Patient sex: F
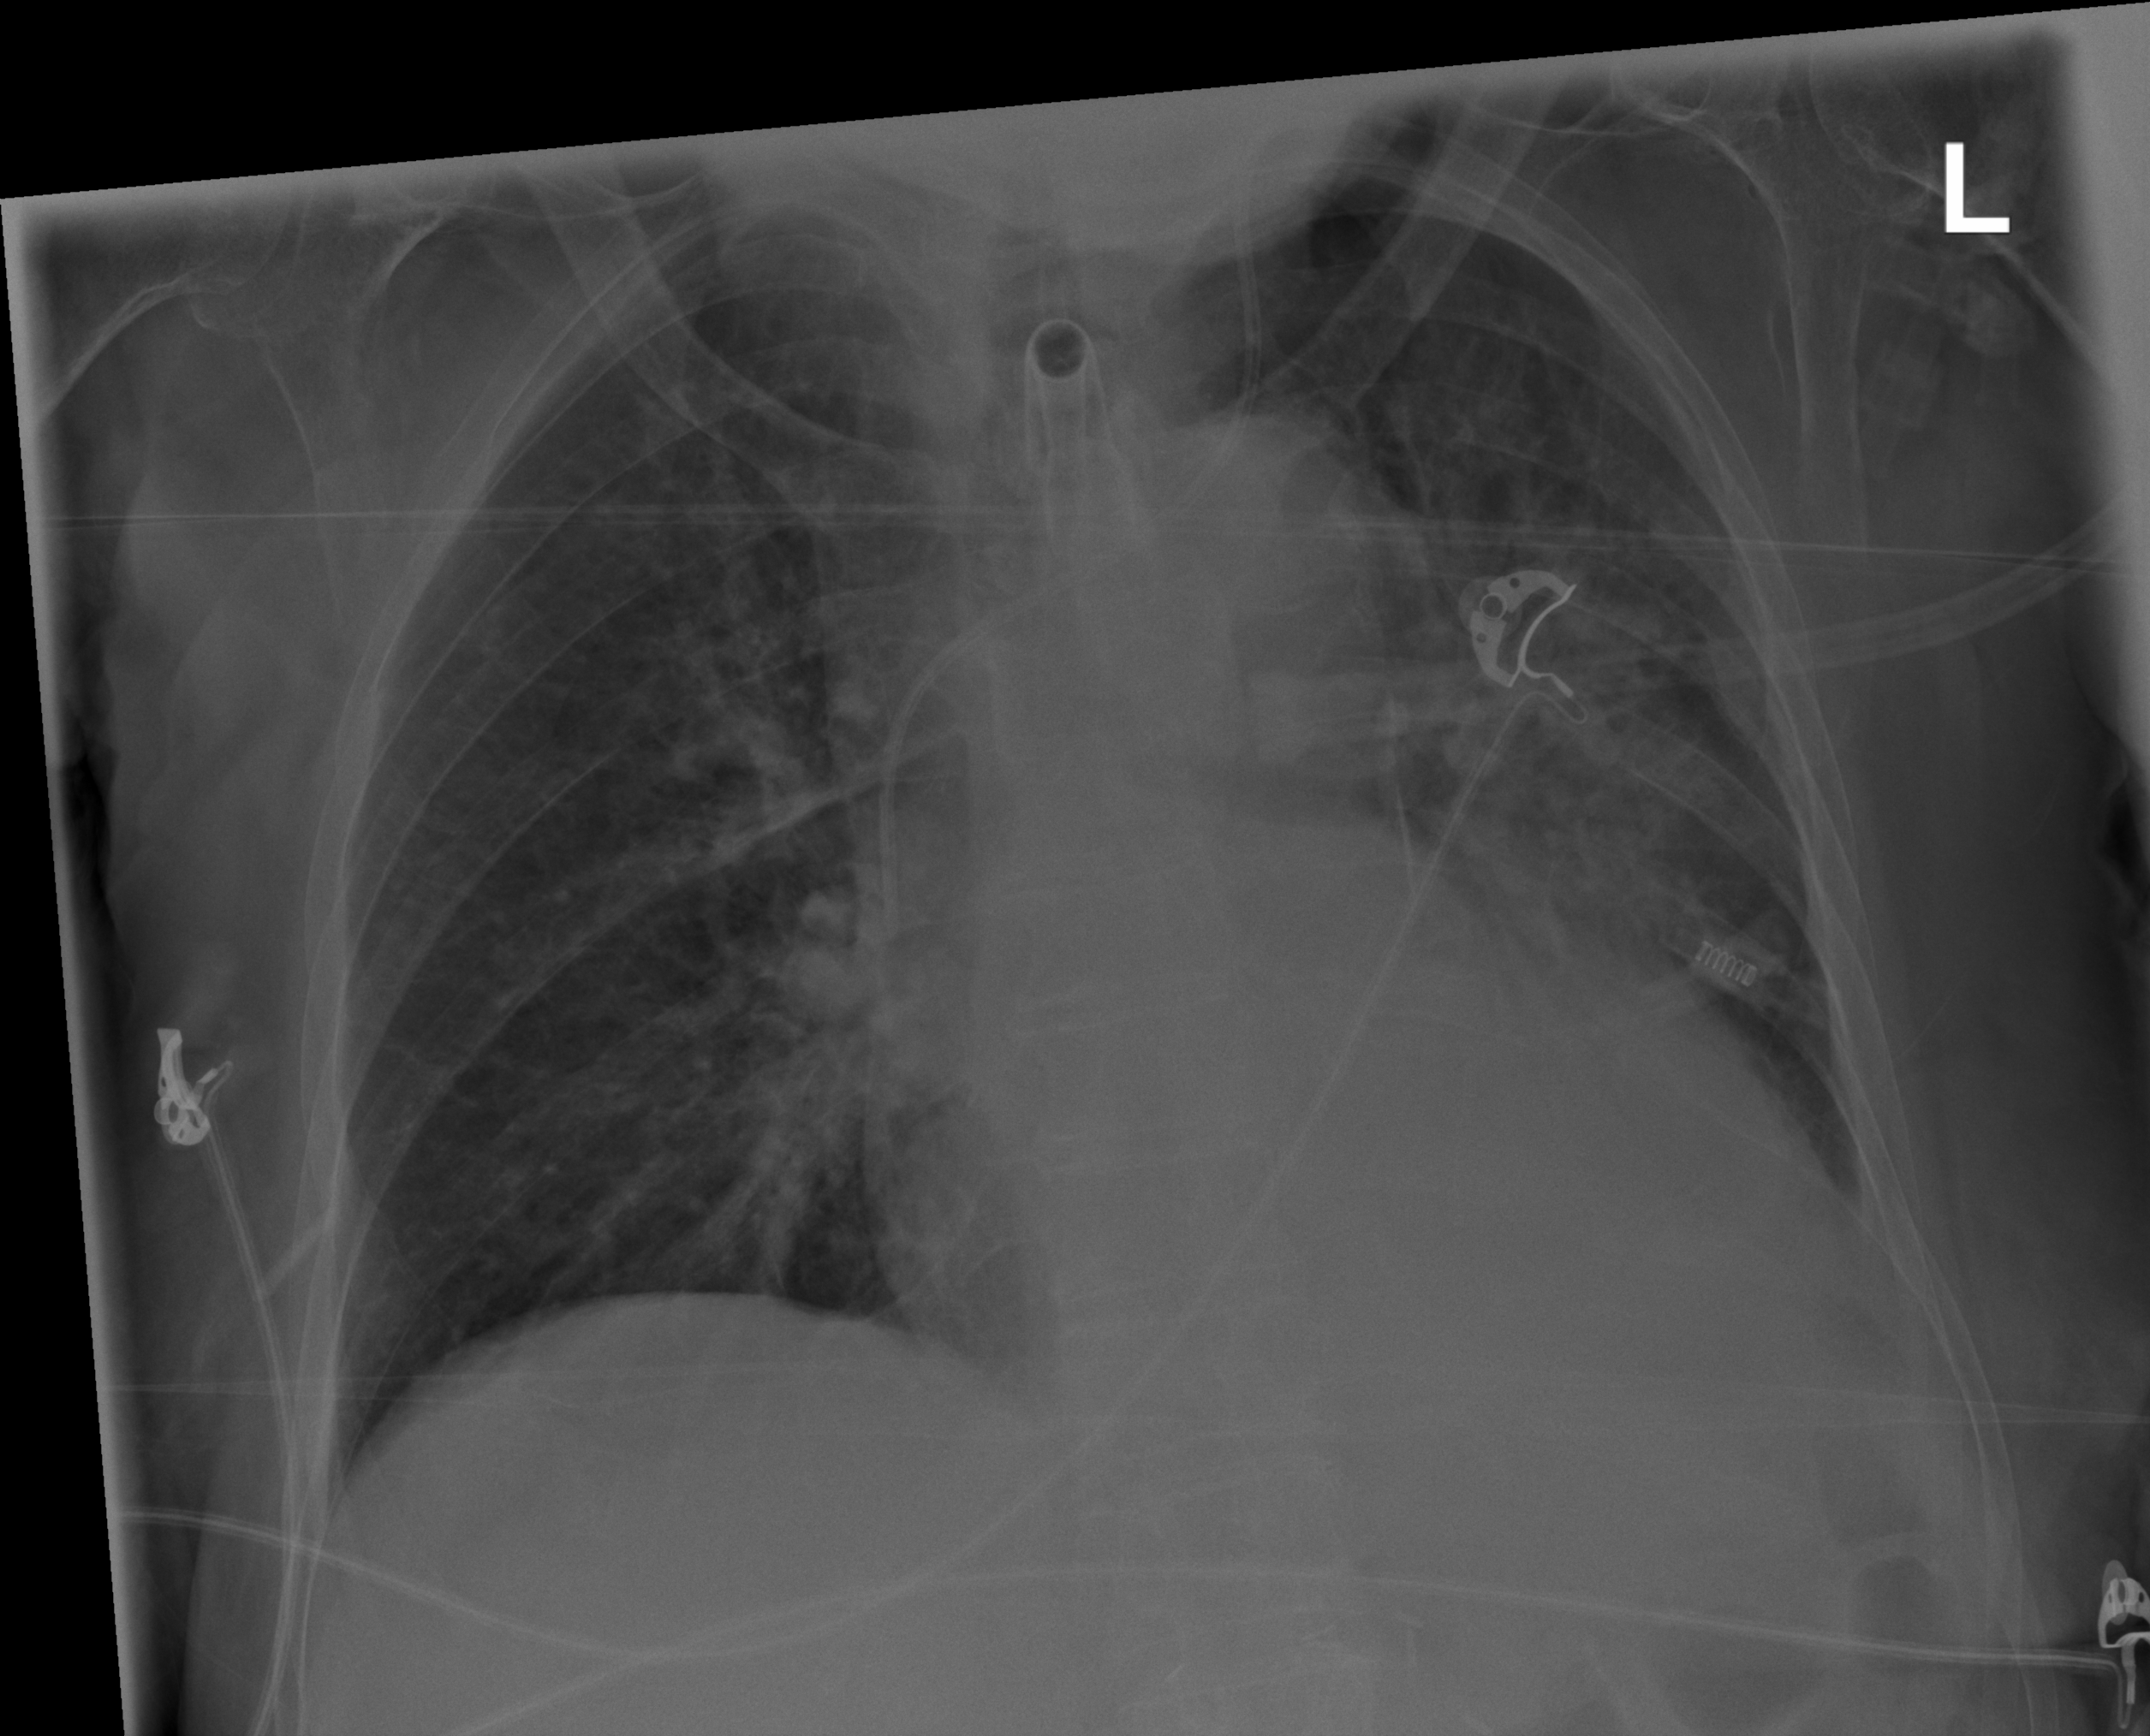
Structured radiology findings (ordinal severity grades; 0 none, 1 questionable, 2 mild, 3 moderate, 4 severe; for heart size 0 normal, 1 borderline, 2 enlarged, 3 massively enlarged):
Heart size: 1
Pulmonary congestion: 2
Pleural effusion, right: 1
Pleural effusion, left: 0
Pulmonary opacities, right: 0
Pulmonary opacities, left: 2
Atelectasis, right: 0
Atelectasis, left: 2